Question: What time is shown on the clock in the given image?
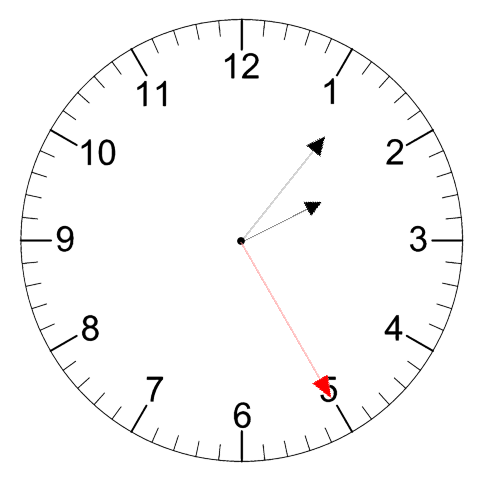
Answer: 02:06:25